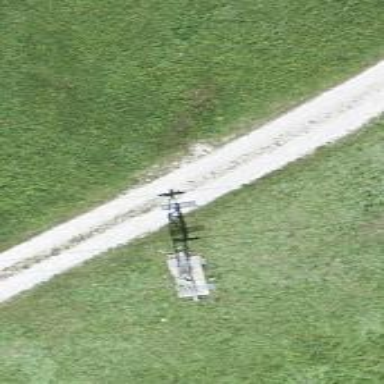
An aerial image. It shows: Pylon for aerialway.